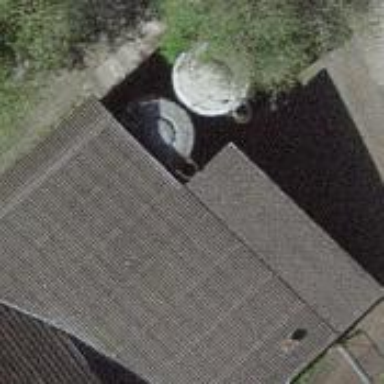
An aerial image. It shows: Silo.